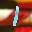
Label: 1